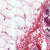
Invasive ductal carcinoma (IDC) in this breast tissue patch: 0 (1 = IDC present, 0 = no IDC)